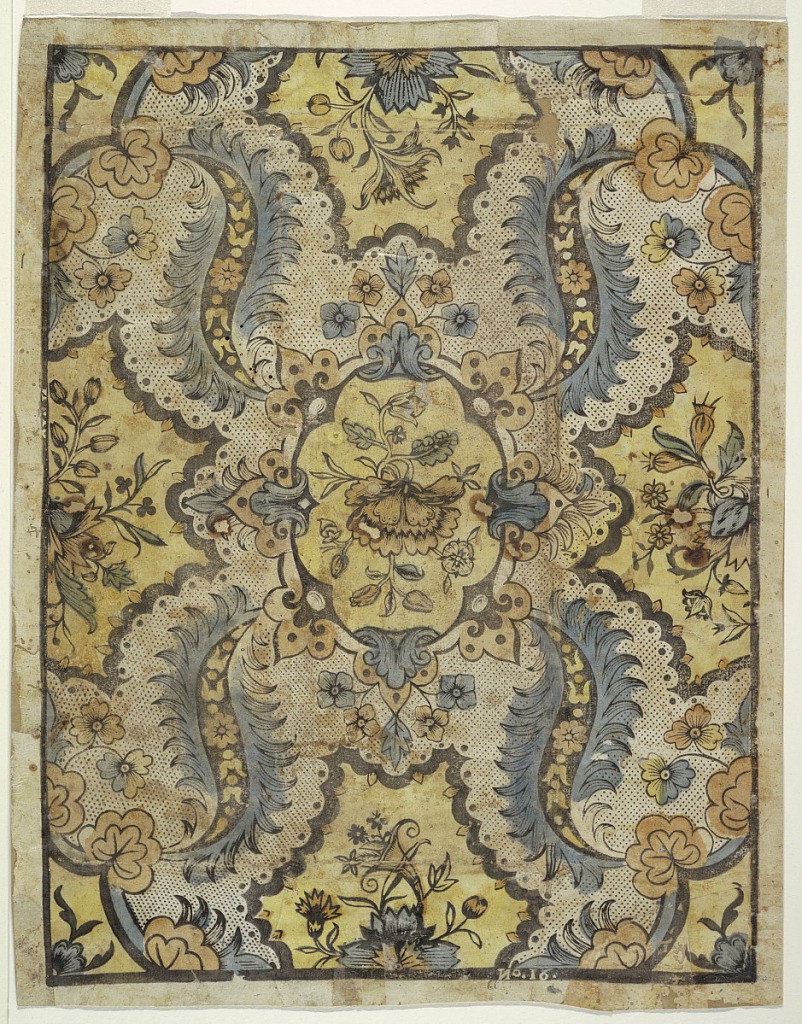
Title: Domino paper
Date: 1735–50
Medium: Block printed and stencilled paper
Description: Pieced rectangle decorated with alternating elliptical and hexagonal medallions, enclosing floral sprays, set against a white ground stippled with black. White margins, one a replacement, on all four sides, with "No 16" in white reserve, on two black borders.